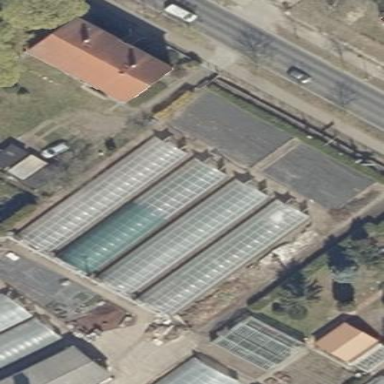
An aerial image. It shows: Greenhouse with round roof.